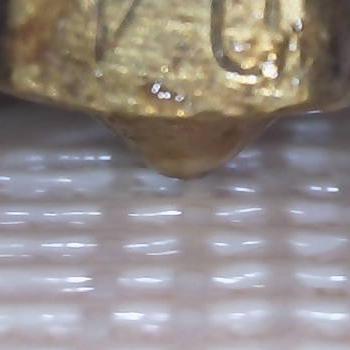
Flow rate: 70%